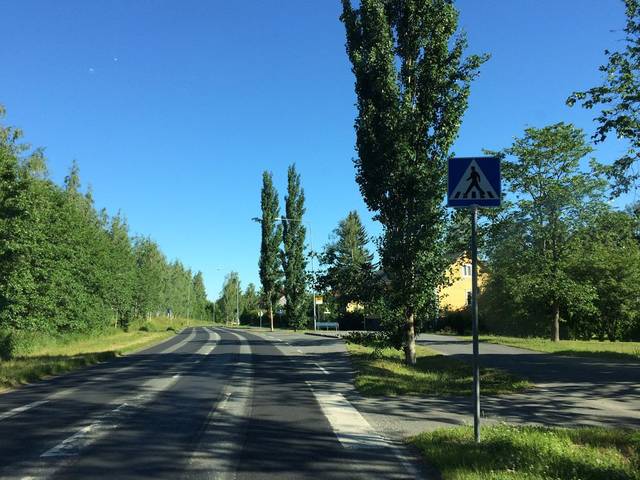
Region: Finland
Coordinates: 60.982, 24.468